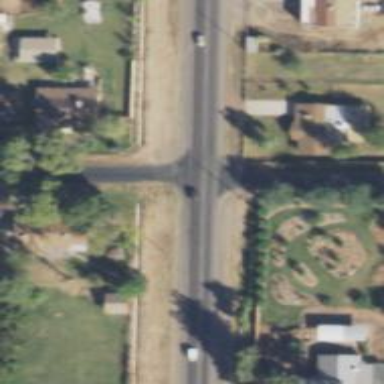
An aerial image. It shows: Asphalt road in residential area.